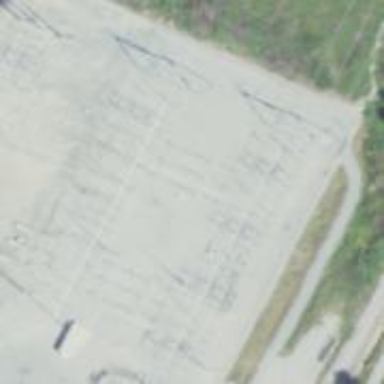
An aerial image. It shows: Switch for power supply.